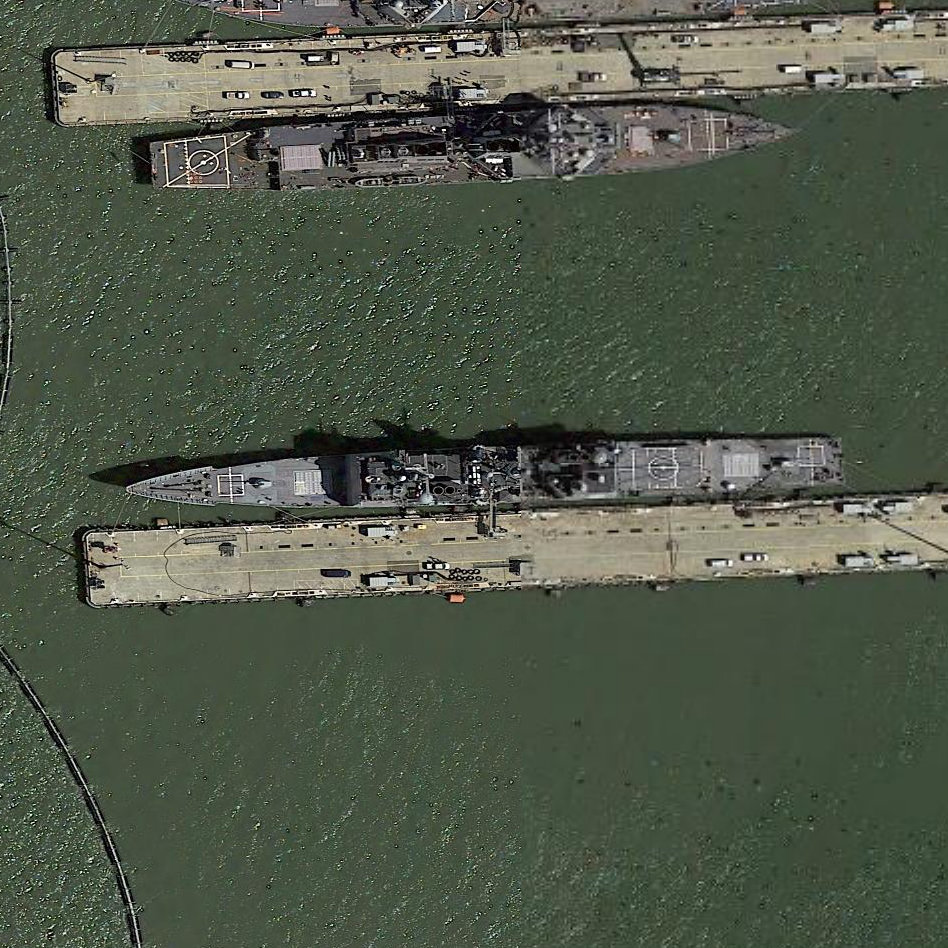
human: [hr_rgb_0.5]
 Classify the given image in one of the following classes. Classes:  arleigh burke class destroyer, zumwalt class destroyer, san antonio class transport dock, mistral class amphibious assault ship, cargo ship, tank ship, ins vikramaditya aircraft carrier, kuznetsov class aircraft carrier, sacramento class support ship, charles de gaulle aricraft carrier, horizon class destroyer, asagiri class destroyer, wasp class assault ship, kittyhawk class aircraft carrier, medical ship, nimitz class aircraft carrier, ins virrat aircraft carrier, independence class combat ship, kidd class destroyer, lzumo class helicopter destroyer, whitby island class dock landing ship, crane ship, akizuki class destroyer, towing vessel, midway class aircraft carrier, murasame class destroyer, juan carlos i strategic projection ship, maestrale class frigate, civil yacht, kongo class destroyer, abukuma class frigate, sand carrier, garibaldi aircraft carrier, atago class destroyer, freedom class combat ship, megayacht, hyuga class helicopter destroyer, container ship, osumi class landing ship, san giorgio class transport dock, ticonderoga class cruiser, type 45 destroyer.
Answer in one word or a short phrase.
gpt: Ticonderoga class cruiser